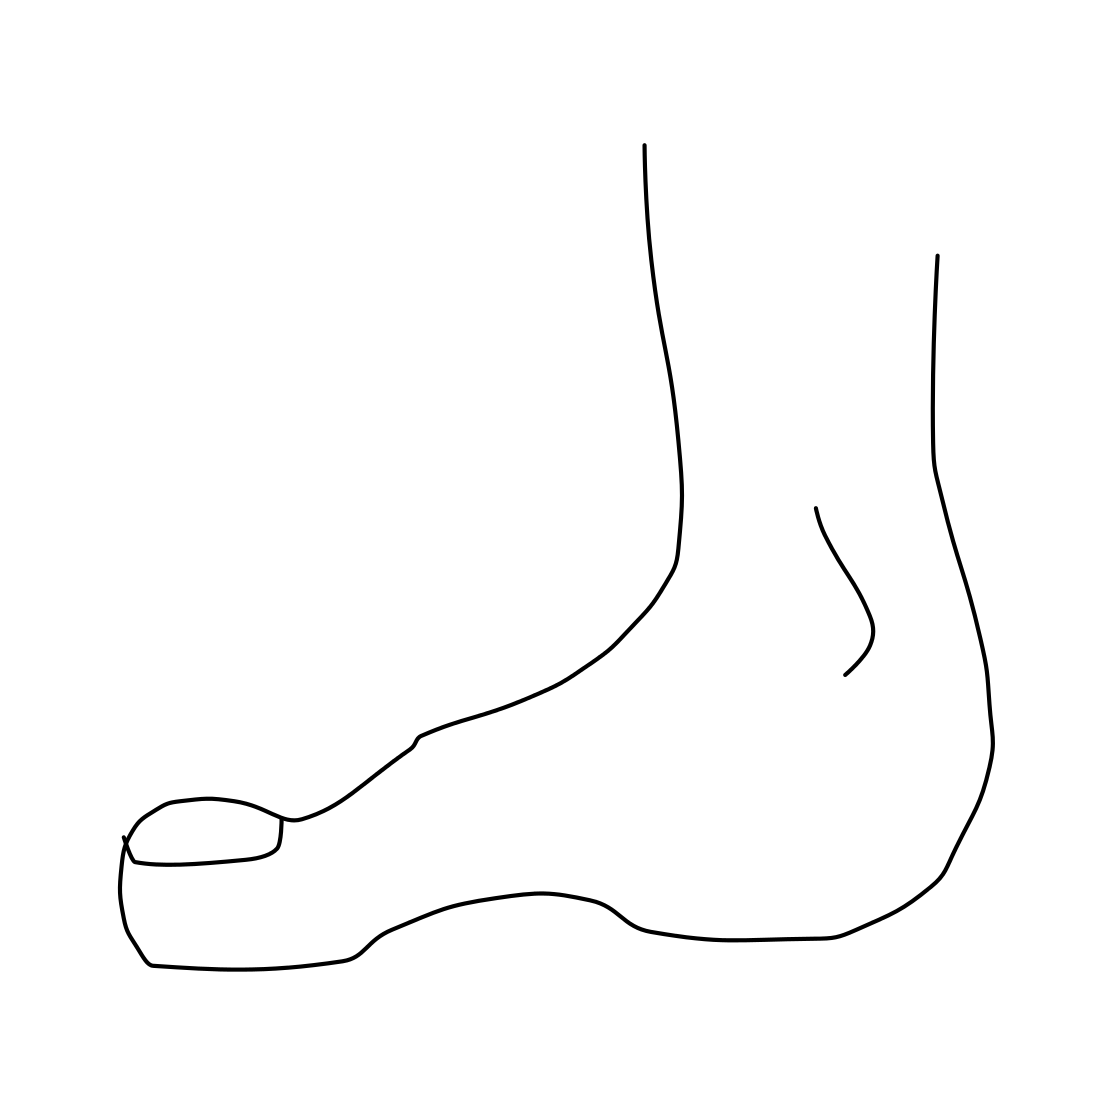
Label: foot